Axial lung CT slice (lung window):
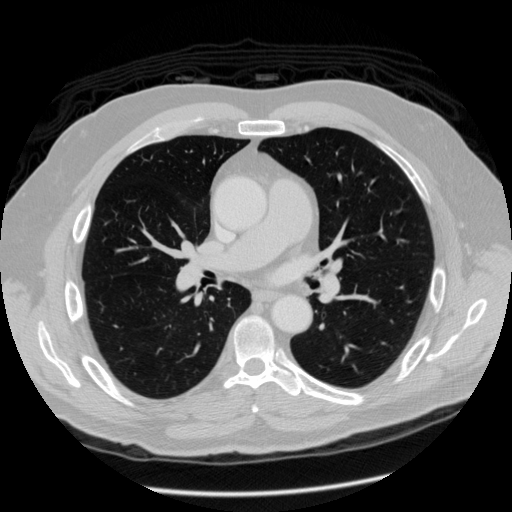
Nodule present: no